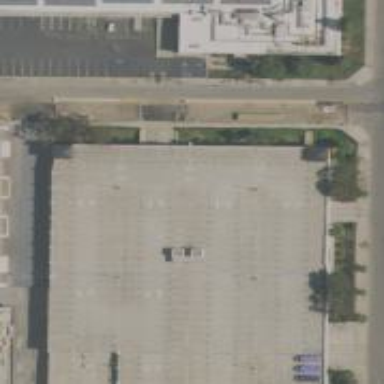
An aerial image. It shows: Multi-storey parking area with asphalt surface.